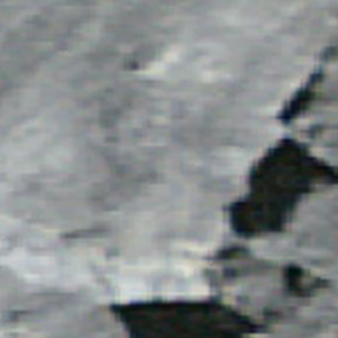
Label: other